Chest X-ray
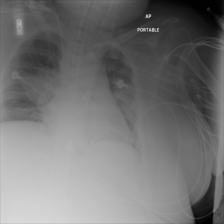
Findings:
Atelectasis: negative
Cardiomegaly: negative
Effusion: negative
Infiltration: negative
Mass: negative
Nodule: negative
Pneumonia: negative
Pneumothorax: negative
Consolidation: positive
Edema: negative
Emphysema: negative
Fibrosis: negative
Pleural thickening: negative
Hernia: negative